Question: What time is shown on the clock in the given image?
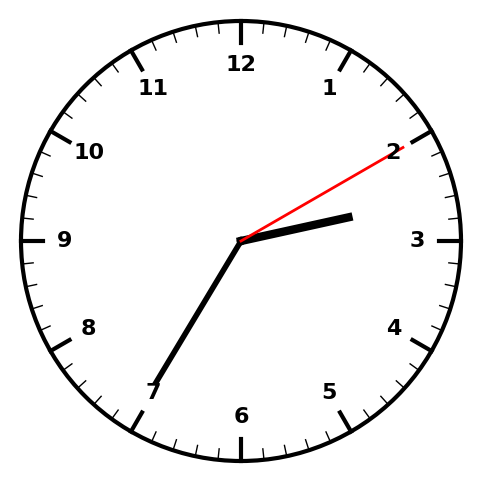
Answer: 02:35:10